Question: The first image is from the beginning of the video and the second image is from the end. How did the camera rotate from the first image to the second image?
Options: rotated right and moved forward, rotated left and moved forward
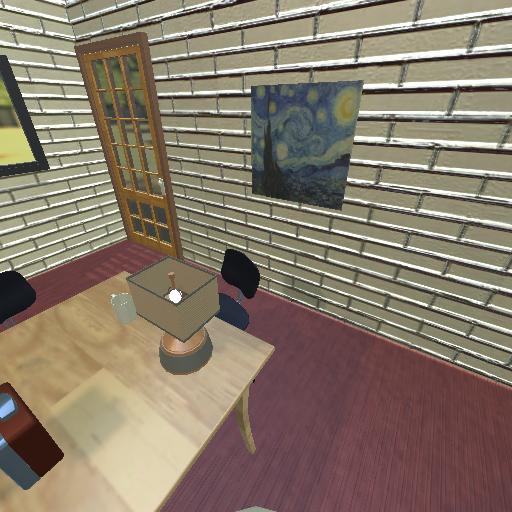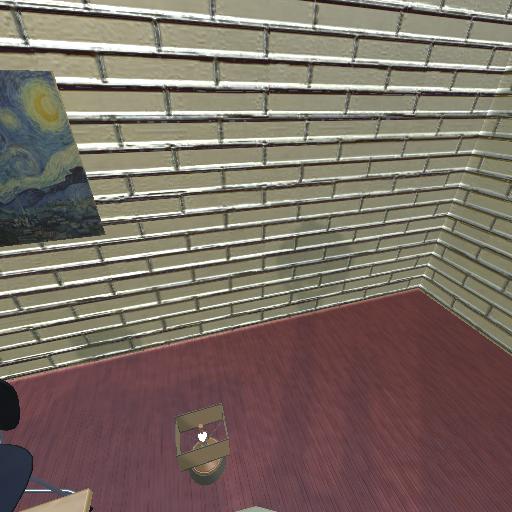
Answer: rotated right and moved forward